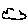
Label: cloud